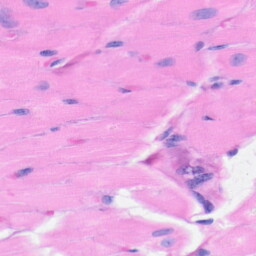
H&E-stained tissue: Heart